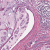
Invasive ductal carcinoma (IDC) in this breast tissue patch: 1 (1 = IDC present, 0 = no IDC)